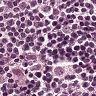
Metastatic tissue present: yes